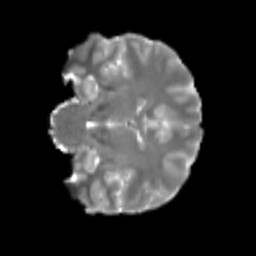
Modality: T2w
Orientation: coronal
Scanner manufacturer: siemens
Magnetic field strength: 3 T
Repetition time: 4 s
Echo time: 0.0594 s